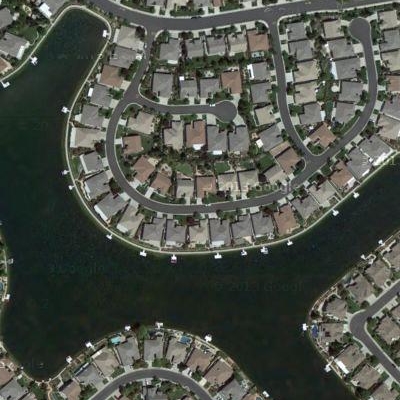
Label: dRiverLake